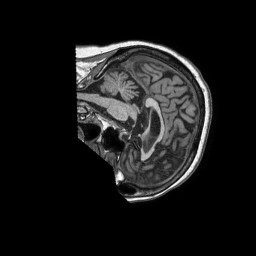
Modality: T1w
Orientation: sagittal
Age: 76
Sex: female
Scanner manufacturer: philips
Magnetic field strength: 1.5 T
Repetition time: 0.007135 s
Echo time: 0.003223 s